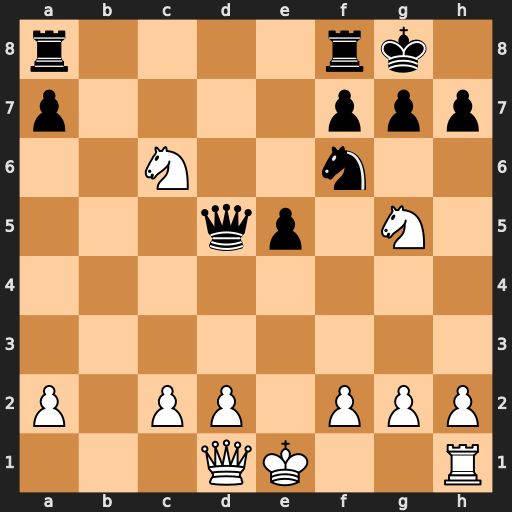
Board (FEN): r4rk1/p4ppp/2N2n2/3qp1N1/8/8/P1PP1PPP/3QK2R
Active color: w
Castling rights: K
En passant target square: -
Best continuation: Ne7+ Kh8 Nxd5